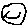
Label: smiley face